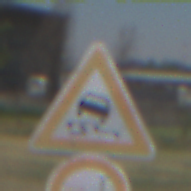
Verkehrszeichen: SchleuderOderRutschgefahr
Zusatzzeichen unten: VerbotUeberholenEinspurigeFahrzeuge
Umgebung: Outdoor, Nature
Tageszeit: Midday
Wetter: Clear
Licht: Natural
Jahreszeit: NotSpecified
Kontrast: HighContrast